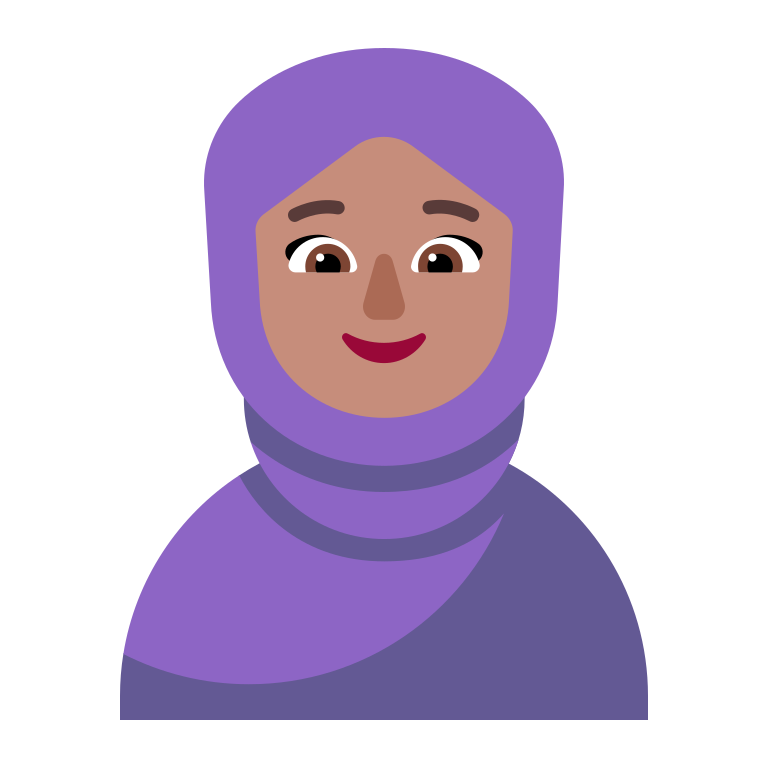
woman with headscarf flat